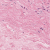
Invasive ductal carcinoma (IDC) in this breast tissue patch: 0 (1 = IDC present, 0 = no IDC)